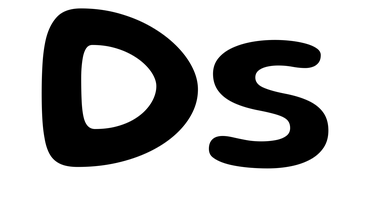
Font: Gluten_Medium